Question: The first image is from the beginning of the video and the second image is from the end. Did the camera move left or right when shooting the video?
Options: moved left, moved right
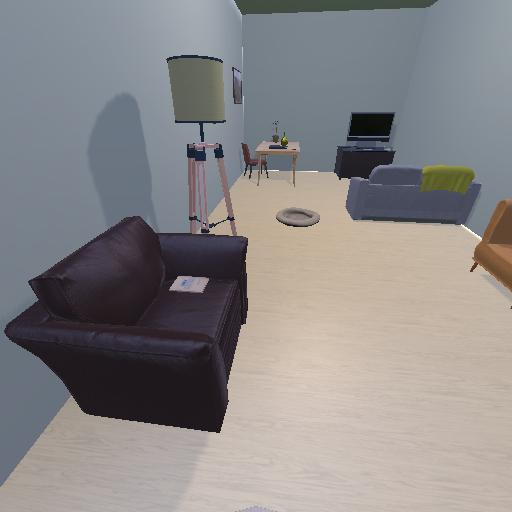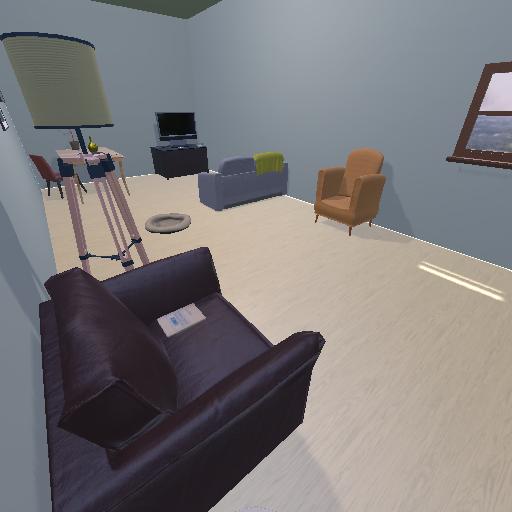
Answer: moved left